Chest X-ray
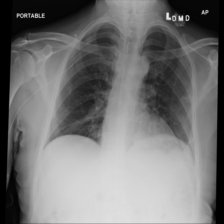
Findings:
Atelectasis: negative
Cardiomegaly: negative
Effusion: negative
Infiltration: negative
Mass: negative
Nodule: negative
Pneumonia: negative
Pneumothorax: negative
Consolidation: negative
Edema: negative
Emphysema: negative
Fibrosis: negative
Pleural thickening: negative
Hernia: negative